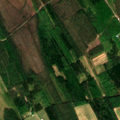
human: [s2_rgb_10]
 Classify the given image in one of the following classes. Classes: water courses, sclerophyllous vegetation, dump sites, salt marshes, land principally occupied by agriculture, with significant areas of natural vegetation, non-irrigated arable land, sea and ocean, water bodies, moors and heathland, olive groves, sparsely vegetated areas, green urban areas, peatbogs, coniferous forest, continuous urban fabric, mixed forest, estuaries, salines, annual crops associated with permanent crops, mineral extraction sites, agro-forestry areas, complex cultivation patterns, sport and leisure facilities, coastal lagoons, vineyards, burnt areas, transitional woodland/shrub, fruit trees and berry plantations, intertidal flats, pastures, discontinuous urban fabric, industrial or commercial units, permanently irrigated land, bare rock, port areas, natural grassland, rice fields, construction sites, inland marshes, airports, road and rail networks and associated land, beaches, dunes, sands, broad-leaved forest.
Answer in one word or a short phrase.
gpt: non-irrigated arable land, coniferous forest, mixed forest, peatbogs